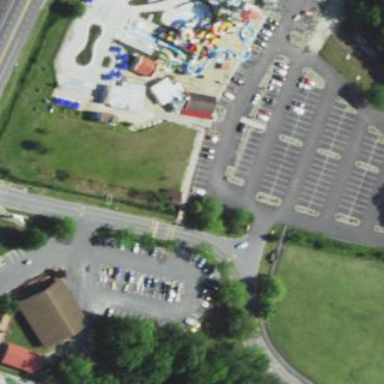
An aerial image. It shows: Miniature golf leisure land.